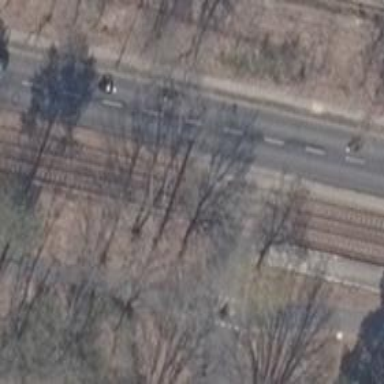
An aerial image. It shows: Tram level crossing on railway.